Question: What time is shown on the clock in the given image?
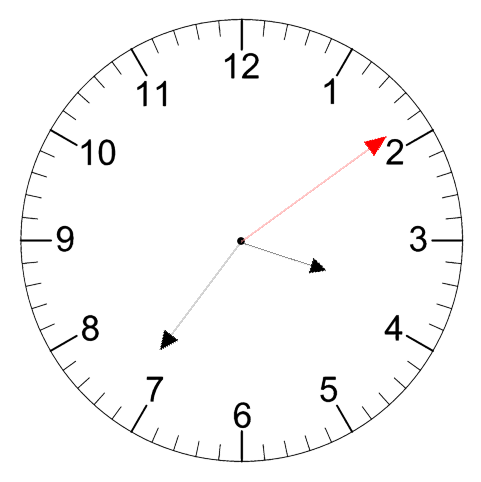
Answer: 03:36:09